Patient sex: M
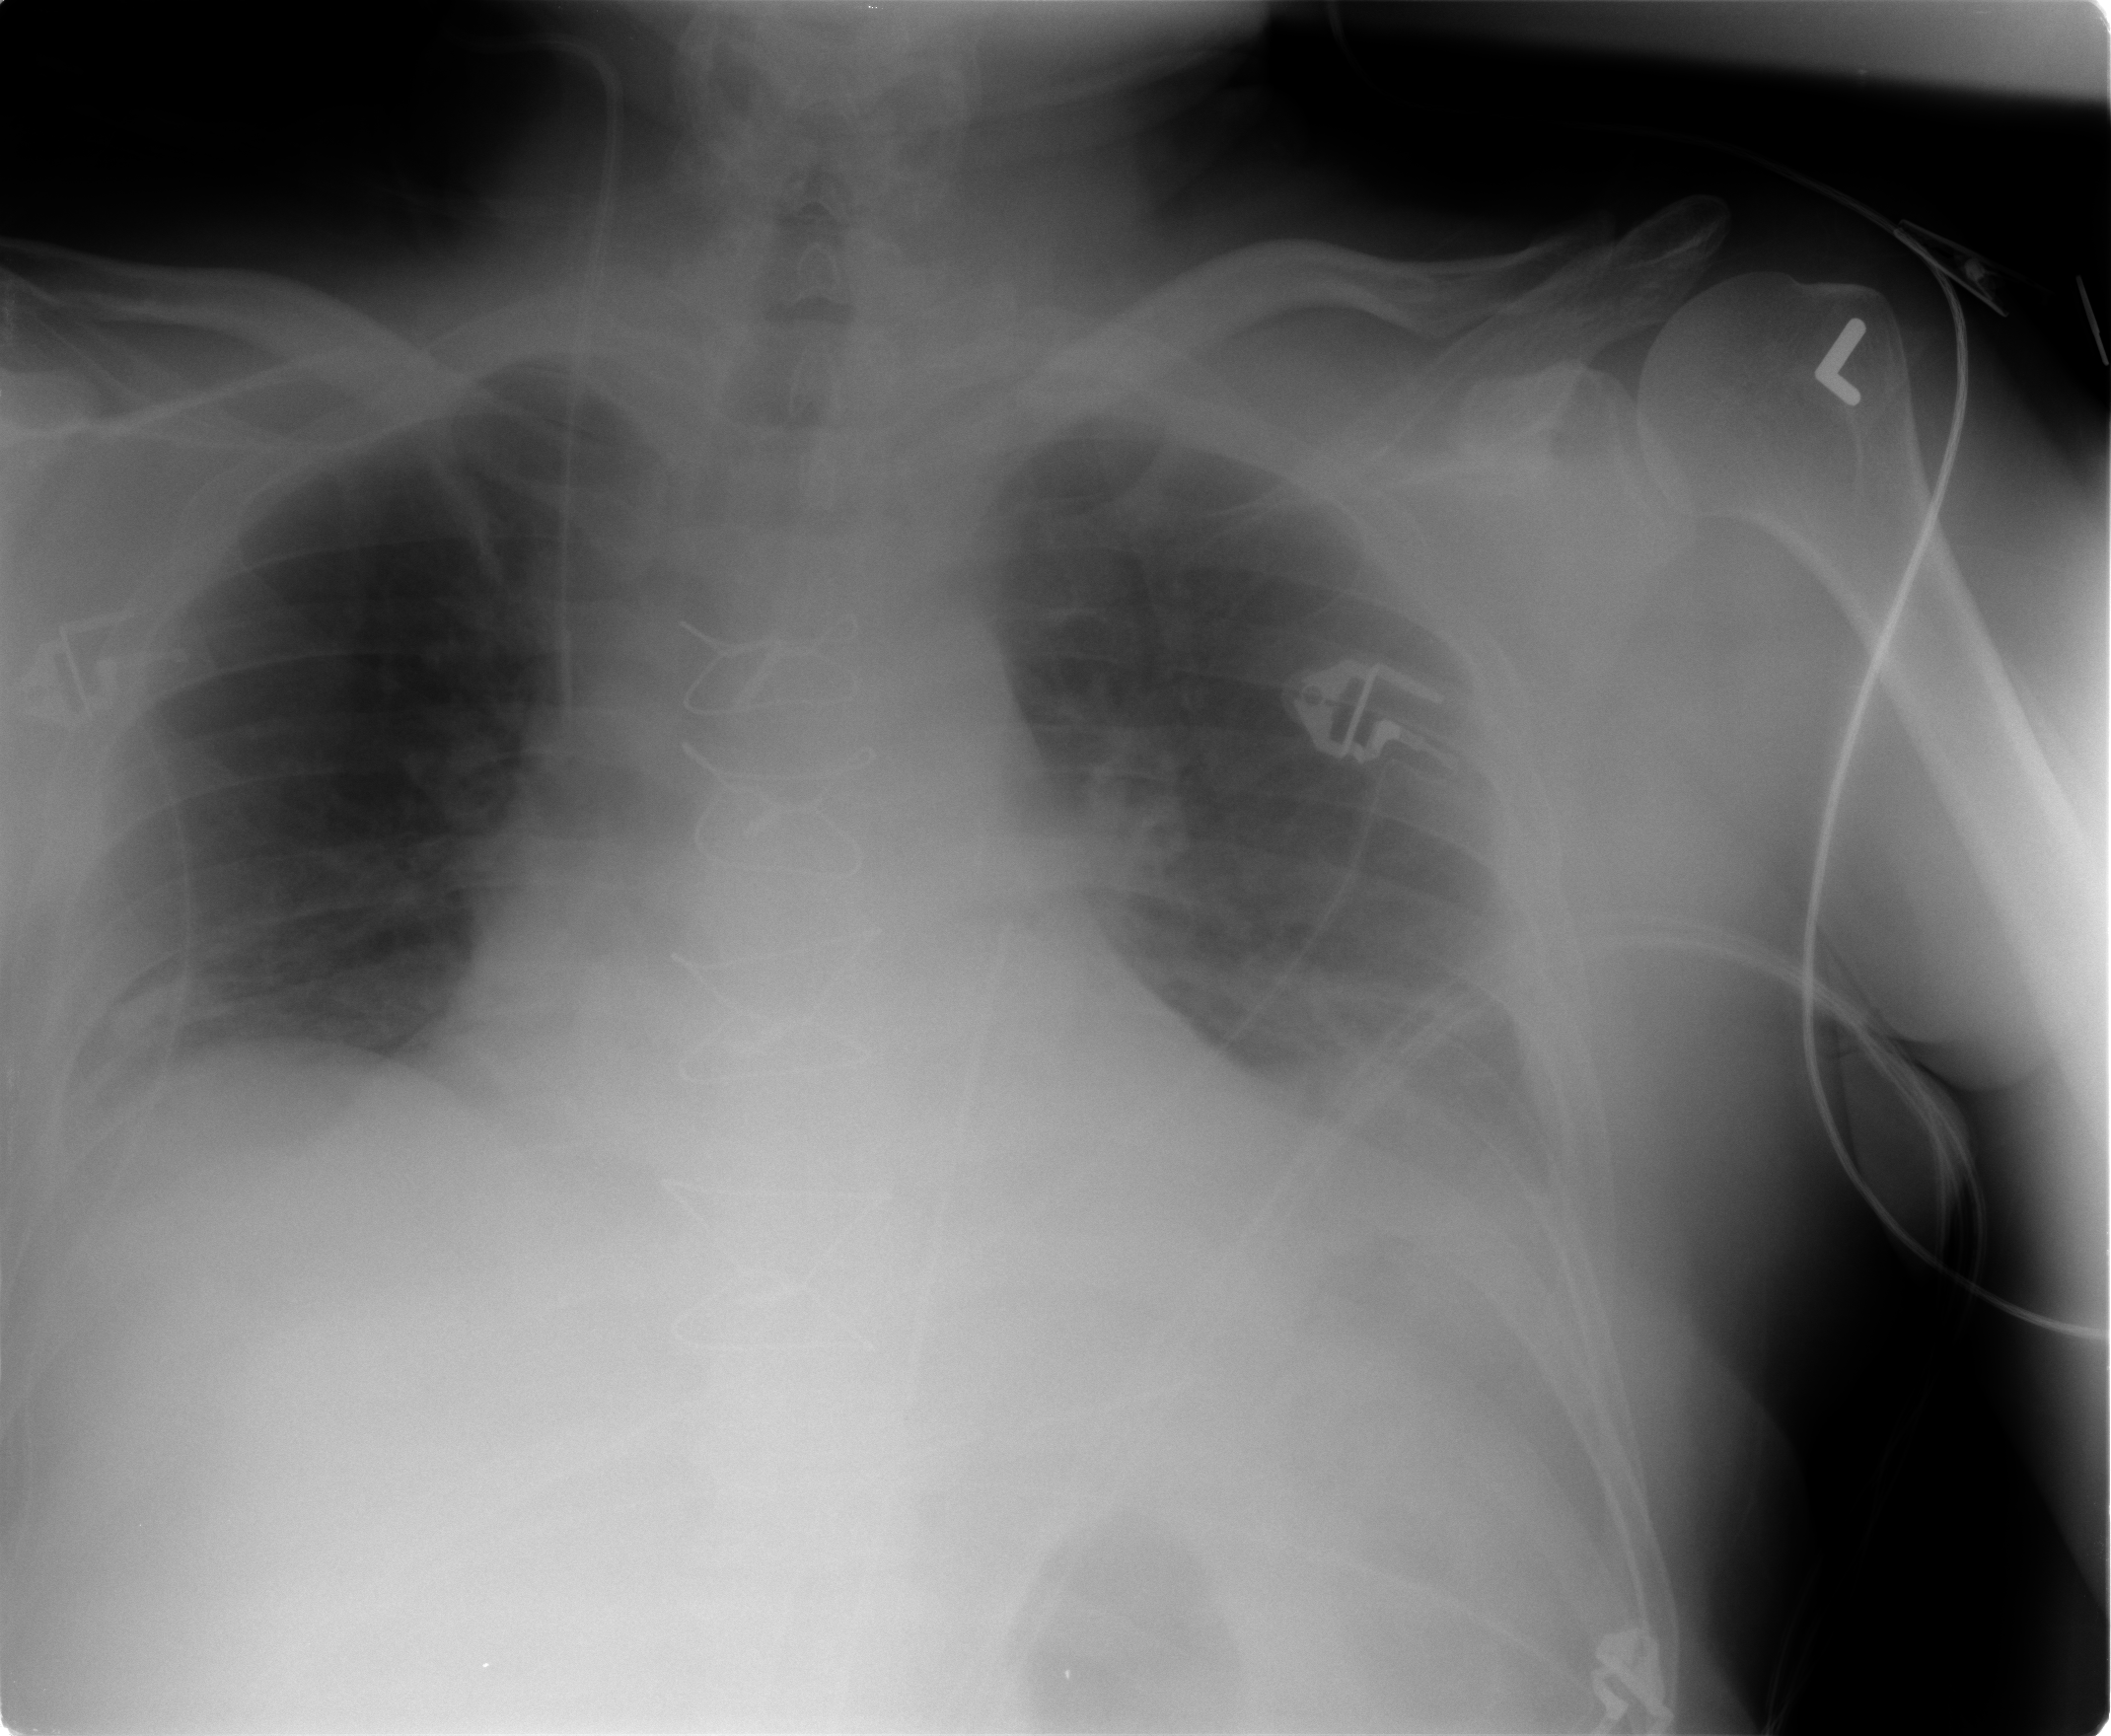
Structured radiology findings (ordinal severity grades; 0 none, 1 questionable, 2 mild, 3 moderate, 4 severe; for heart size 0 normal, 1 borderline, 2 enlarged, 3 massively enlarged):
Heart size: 2
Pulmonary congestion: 2
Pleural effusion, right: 1
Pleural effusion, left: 2
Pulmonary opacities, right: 0
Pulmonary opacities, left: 0
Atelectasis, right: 1
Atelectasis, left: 2